Aerial crown-view tile of a tropical tree (Barro Colorado Island, Panama), acquired 20241014:
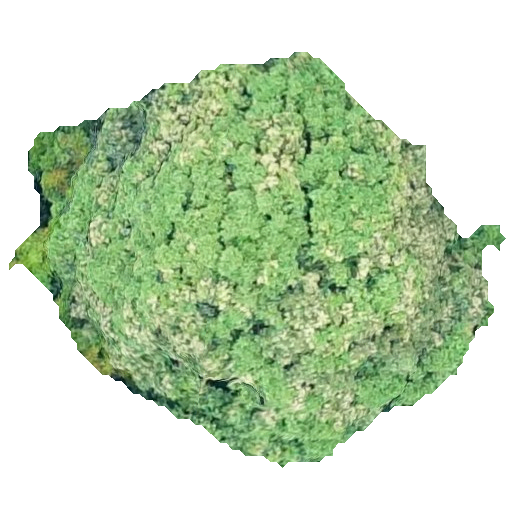
Species: Prioria copaifera
GBIF accepted scientific name: Prioria copaifera
Crown area: 204.372 m²